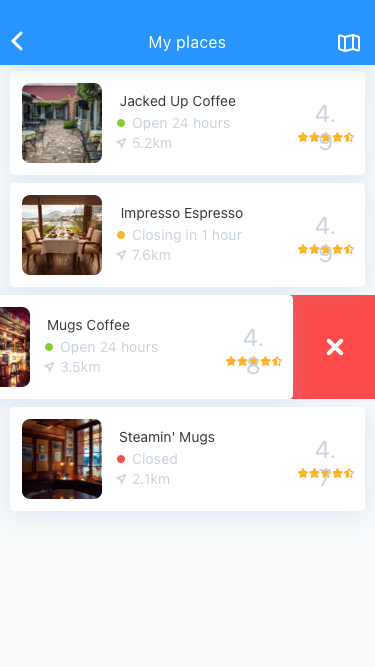
Text in this UI design:
4.9
Jacked Up Coffee
Open 24 hours
5.2km
4.9
Impresso Espresso
Closing in 1 hour
7.6km
4.8
Mugs Coffee
Open 24 hours
3.5km
4.7
Steamin' Mugs
Closed
2.1km